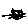
Label: cat